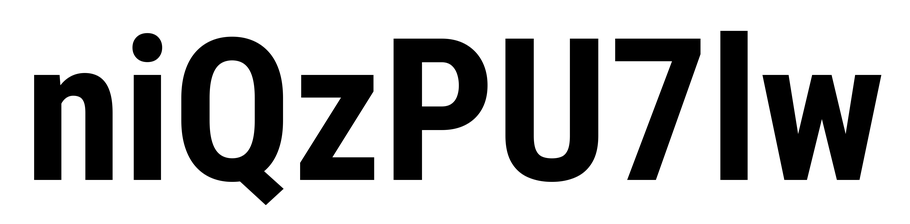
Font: Roboto_Condensed_Bold